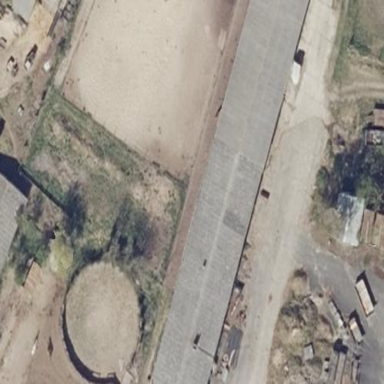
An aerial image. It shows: Stable building.